Interaction volume radius: 10 \u00c5
Interaction volume height: 10 \u00c5
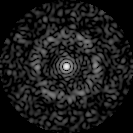
Disorder parameter: 0.8036